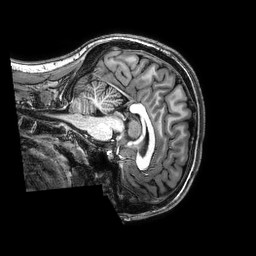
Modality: T1w
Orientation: sagittal
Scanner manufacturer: philips
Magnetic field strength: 3 T
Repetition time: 0.008 s
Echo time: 0.003551 s